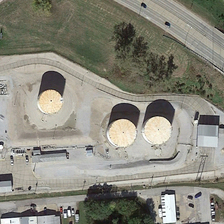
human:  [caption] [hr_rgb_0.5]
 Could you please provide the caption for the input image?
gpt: the oil tanker is equipped with a large number of oil tanks in the dark .

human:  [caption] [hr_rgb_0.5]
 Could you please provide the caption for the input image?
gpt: yellow and white neatly placed in the oil storage tank on the ship .

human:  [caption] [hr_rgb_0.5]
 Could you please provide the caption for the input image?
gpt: yellow and white neatly placed in the oil storage tank on the ship .

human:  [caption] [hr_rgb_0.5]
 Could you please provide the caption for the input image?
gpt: the oil tanker is equipped with a large number of oil tanks in the dark .

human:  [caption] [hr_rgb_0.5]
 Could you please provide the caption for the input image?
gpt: the oil tanker is equipped with a large number of oil tanks in the dark .